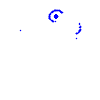
Particle: kaon